Question: I have a picture with squares represented as numpy array. The squares are variable in width and horizontal position but colors are fixed. How would I calculate width and distance between those (blue) squares in python?

numpy_array'[1]' contains image array:
'[ 0 0 0 0 0 0 0 0 0 0 0 0 0 0 0 0 0 0 0 0 0 0 0 0 0 0 0 0 0 0 0 0 0 0 0 0 0 0 0 0 0 0 0 0 0 0 0 0 0 0 0 0 0 0 0 0 0 0 0 0 0 0 0 0 0 0 0 0 0 0 0 0 0 0 0 0 0 0 0 0 0 0 0 0 0 0 0 0 0 0 0 0 0 0 0 0 0 0 0 0 0 0 0 0 0 0 0 0 0 0 0 0 0 0 0 0 0 0 0 0 1 195 196 202 204 207 203 201 216 219 223 228 233 235 237 239 236 235 233 233 233 232 232 234 240 240 240 240 240 240 240 240 240 240 240 240 240 240 240 240 240 240 240 240 240 240 240 240 240 240 240 240 240 240 240 240 240 240 240 240 240 240 240 240 240 240 240 240 240 240 240 240 240 240 240 240 240 240 240 240 240 240 240 240 240 240 240 240 240 240 240 240 240 240 240 240 240 240 240 240 240 240 240 240 240 240 240 240 240 240 240 240 240 240 240 240 240 240 240 240 240 240 240 240 240 240 240 240 240 239 241 239 240 239 241 0 0 0 0 0 0 0 0 0 0 0 0 0 0 0 0 0 0 0 0 0 0 0 0 0 0 0 0 0 0 0 0 0 0 0 0 0 0 0 0 0 0 0 0 0 0 0 0 0 0 2 1 4 1 1 2 87 93 93 93 93 93 93 93 93 47 1 2 0 1 2 3 0 0 0 0 0 0 0 0 0 0 0 0 0 0 0 0 0 0 0 0 0 0 0 0 0 0 0 0 0 0 0 0 0 0 0 0 0 0 0 0 0 0 0 0 0 0 0 0 0 199 199 199 199 199 199 199 199 199 199 199 199 199 199 199 199 199 199 199 199 199 199 199 199 199 199 199 199 199 199 199 199 199 199 199 199 199 199 199 199 199 199 199 199 199 199 199 199 199 199 199 199 199 199 199 199 199 199 199 199 199 199 199 199 199 199 199 199 199 199 199 199 199 199 199 199 199 199 199 199 199 199 199 199 199 199 199 199 199 199 199 199 199 199 199 199 199 199 199 199 199 199 199 199 199 199 199 199 199 199 199 199 199 199 199 199 199 199 199 199 199 199 199 199 199 199 199 199 199 199 199 199 199 199 199 199 199 199 199 199 199 199 199 199 199 199 199 199 199 199 199 199 199 199 199 199 199 199 199 199 199 199 199 199]'
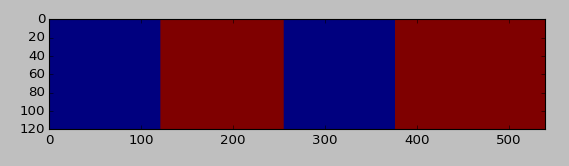
Answer: You can get a list of the boundaries of your squares (which aren't square...) with
'''
>>> da = np.where(np.abs(np.diff(a)) > 100)
>>> da
(array([120, 254, 375]),)
'''
from which you can calculate the distances and widths that you need, perhaps by:
'''
>>> da = np.insert(da, 0,0)
>>> da = np.append(da, len(a))
>>> np.diff(da)
array([120, 134, 121, 165])
'''
If your data is noisy (as it seems to be), you might need to tweak the threshold, '100'. If I understand you, 'a' is the same as 'numpy_array[1]' in your question: you might consider summing or averaging rows to remove some of the noise.